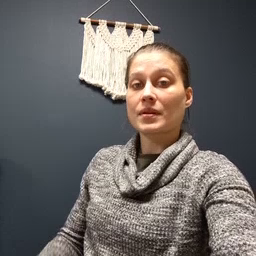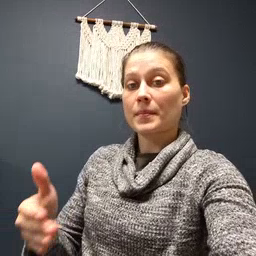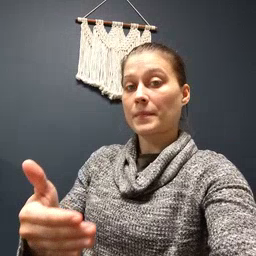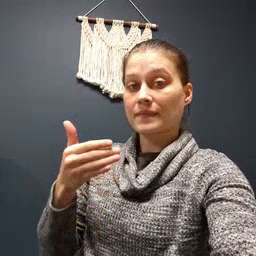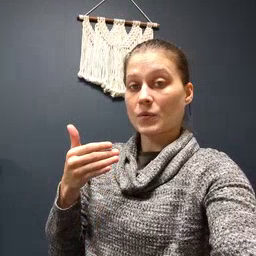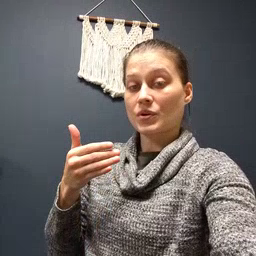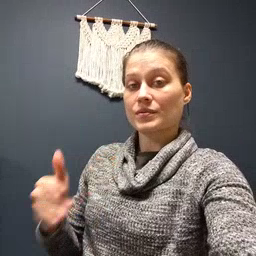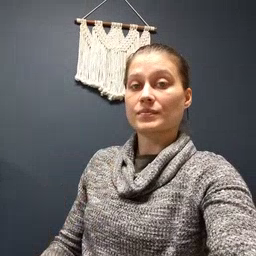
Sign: before